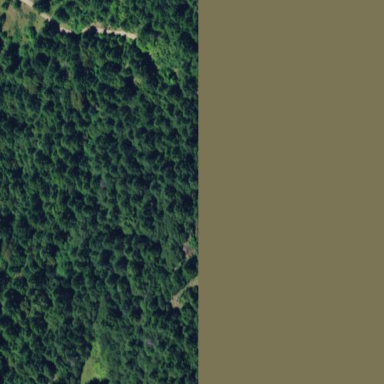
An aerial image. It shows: Forest area.